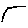
Label: hexagon